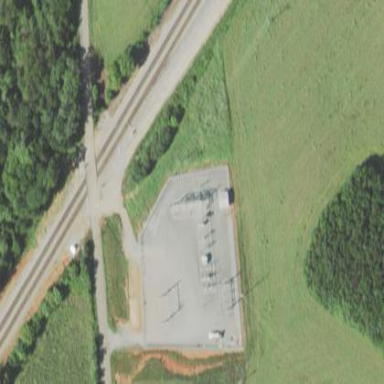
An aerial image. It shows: Power substation.